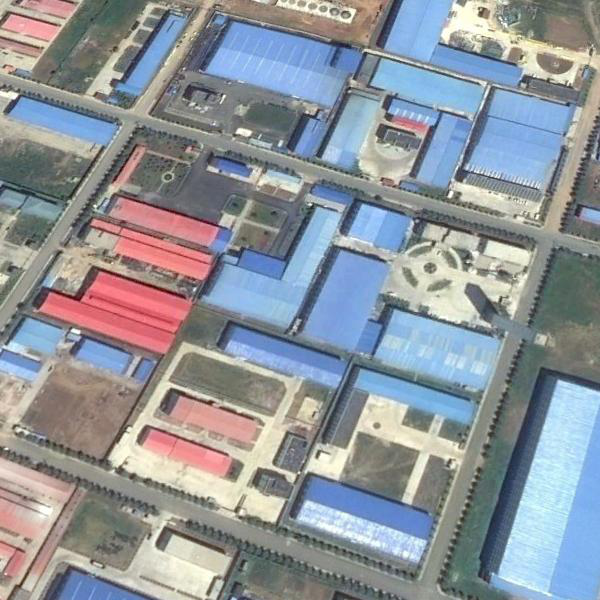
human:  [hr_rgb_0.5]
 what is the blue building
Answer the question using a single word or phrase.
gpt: industrial